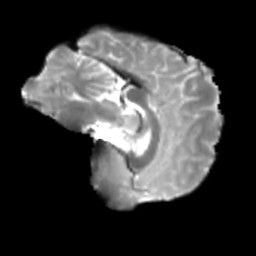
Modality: T2w
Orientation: sagittal
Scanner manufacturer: siemens
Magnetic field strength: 3 T
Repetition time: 4 s
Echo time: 0.0594 s